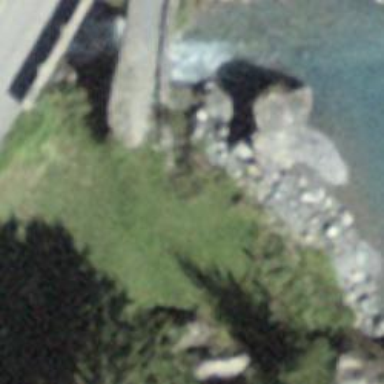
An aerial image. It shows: Path on bridge.